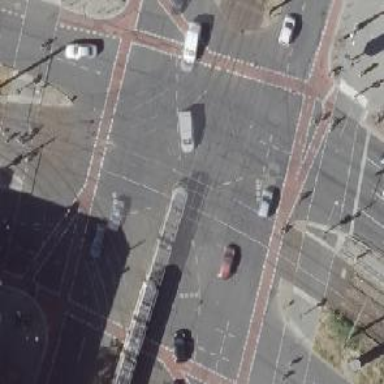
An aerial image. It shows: Tram level crossing on the railway.